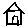
Label: house